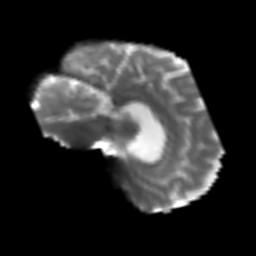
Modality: T2w
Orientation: sagittal
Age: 56
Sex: male
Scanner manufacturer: siemens
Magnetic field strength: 3 T
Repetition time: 3.2 s
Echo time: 0.081 s